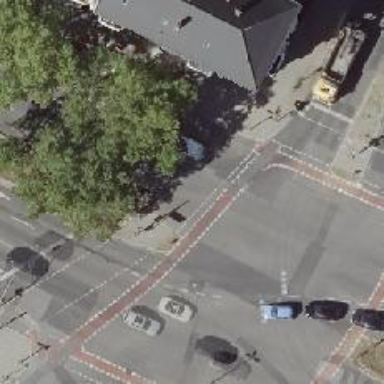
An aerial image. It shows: Road crossing with traffic signals.